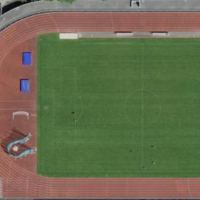
EUNIS habitat code: 53
Species observed at this site:
Aegopodium podagraria